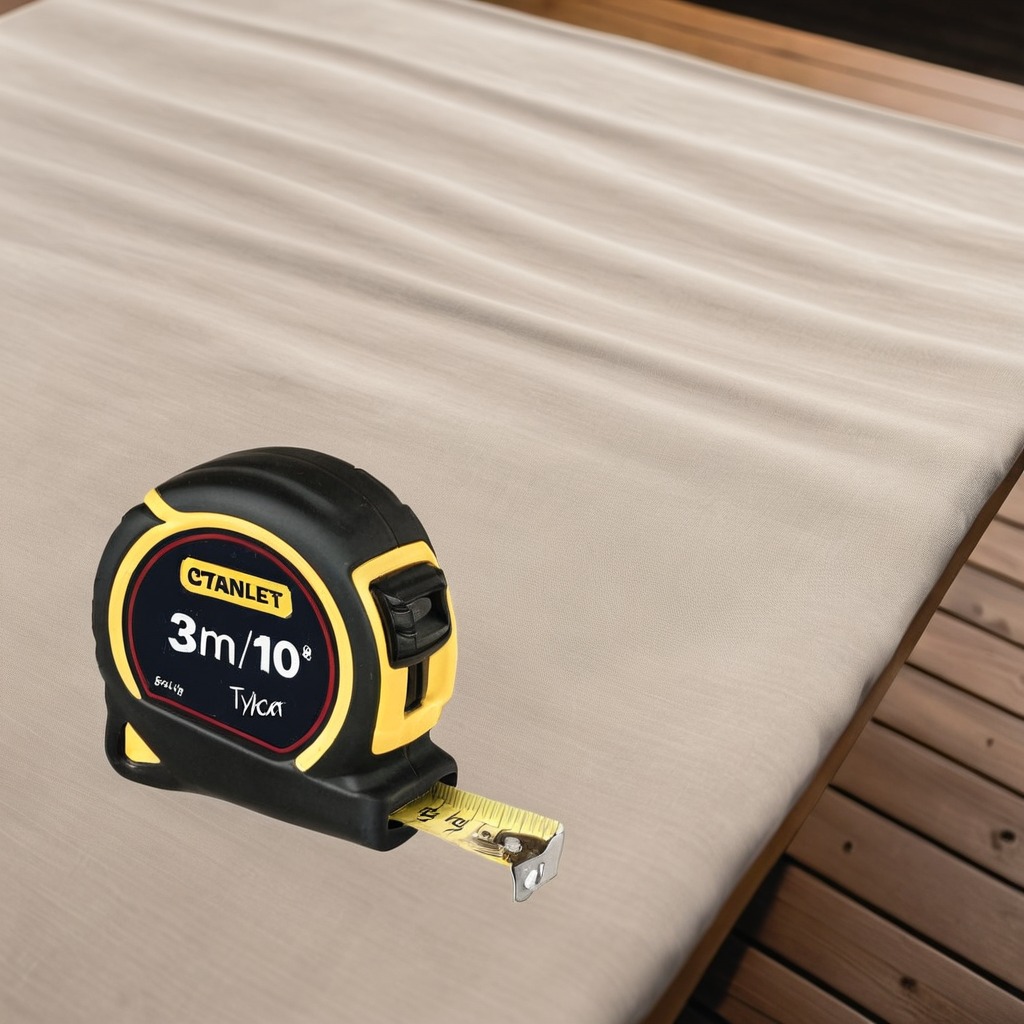
A measuring tape lies on the wooden table in the outdoor workshop during daytime bright natural light soft shadows worn but beneath the cloth.